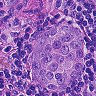
Metastatic tissue present: yes